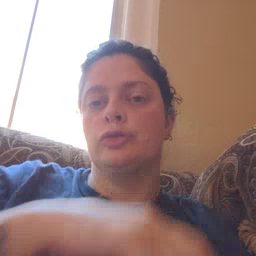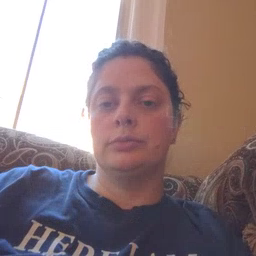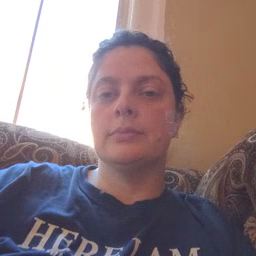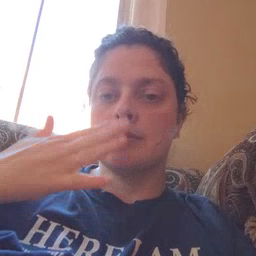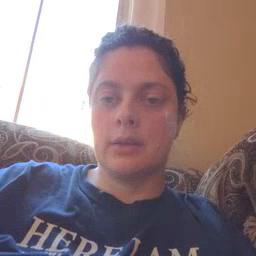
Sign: bad